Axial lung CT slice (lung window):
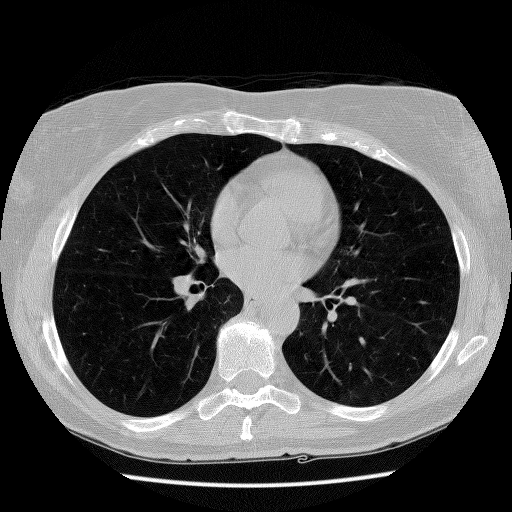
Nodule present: no